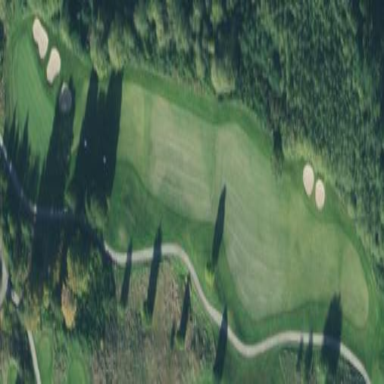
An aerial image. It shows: Area of rough grass used for golf.